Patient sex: M
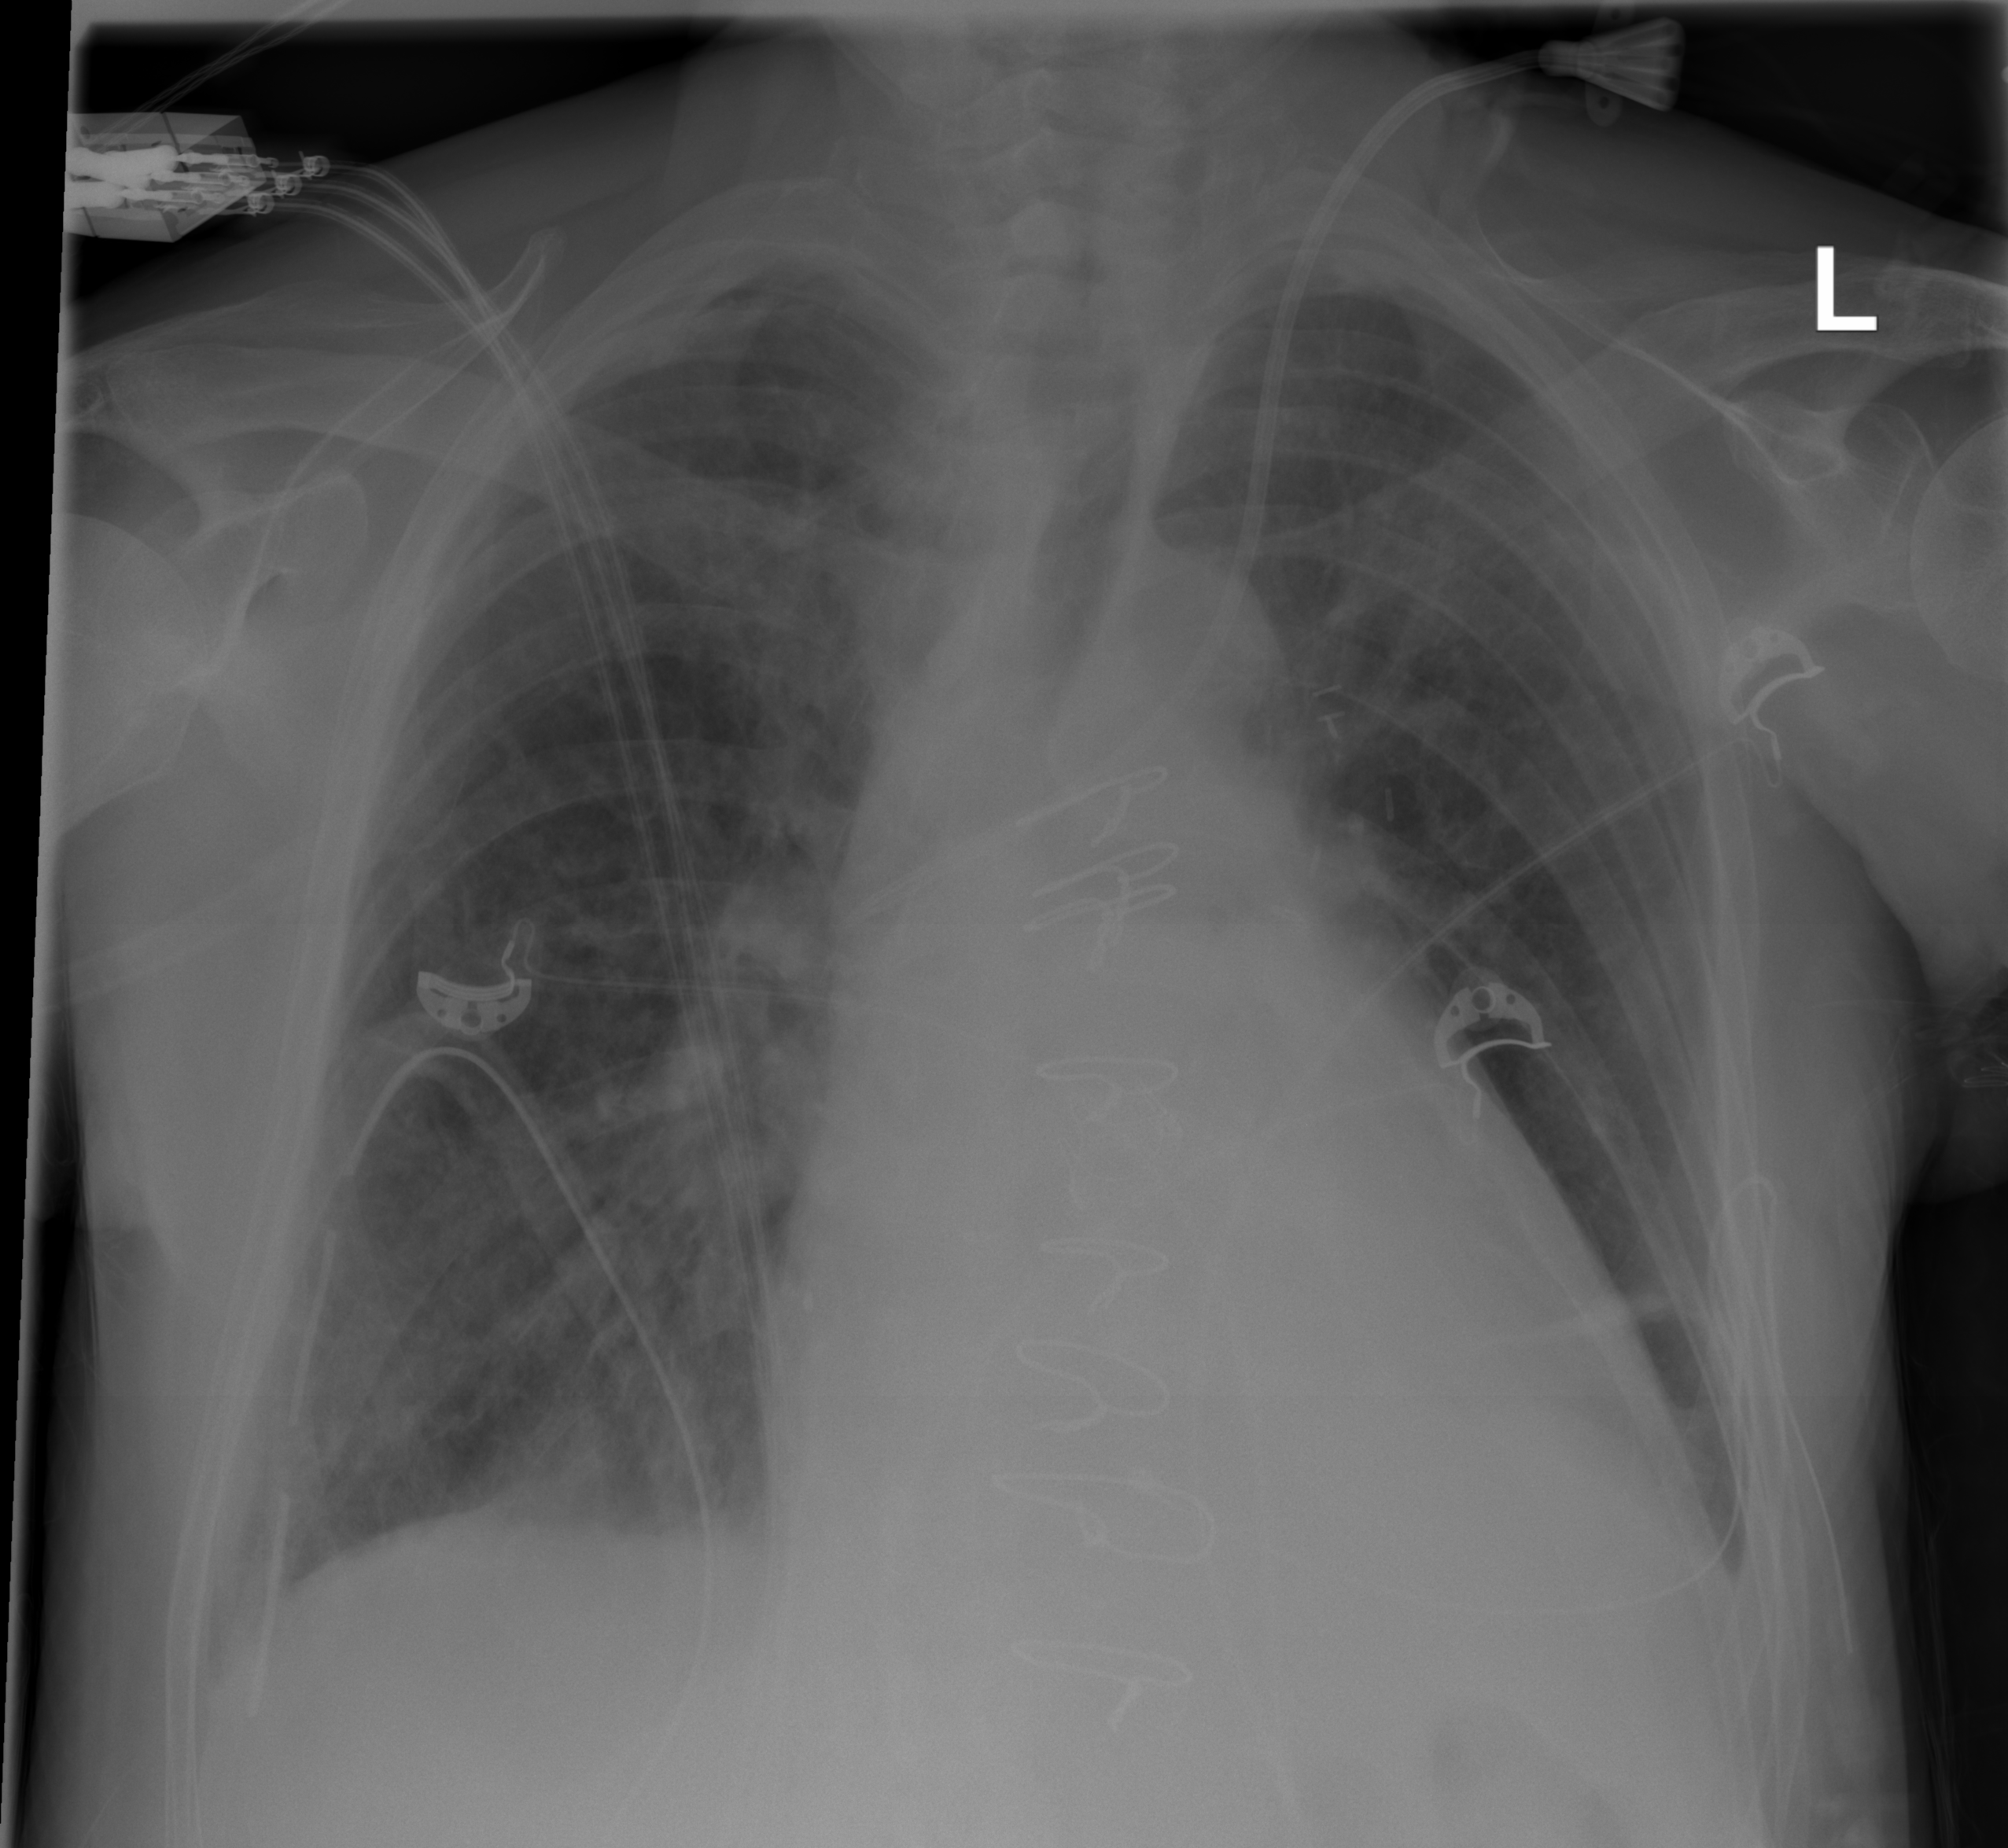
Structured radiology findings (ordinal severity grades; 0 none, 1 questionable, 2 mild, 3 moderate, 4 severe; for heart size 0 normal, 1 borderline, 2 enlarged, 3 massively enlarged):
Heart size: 2
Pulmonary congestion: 2
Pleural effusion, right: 2
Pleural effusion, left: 2
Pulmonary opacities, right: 2
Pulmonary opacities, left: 0
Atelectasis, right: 2
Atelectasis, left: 2